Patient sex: F
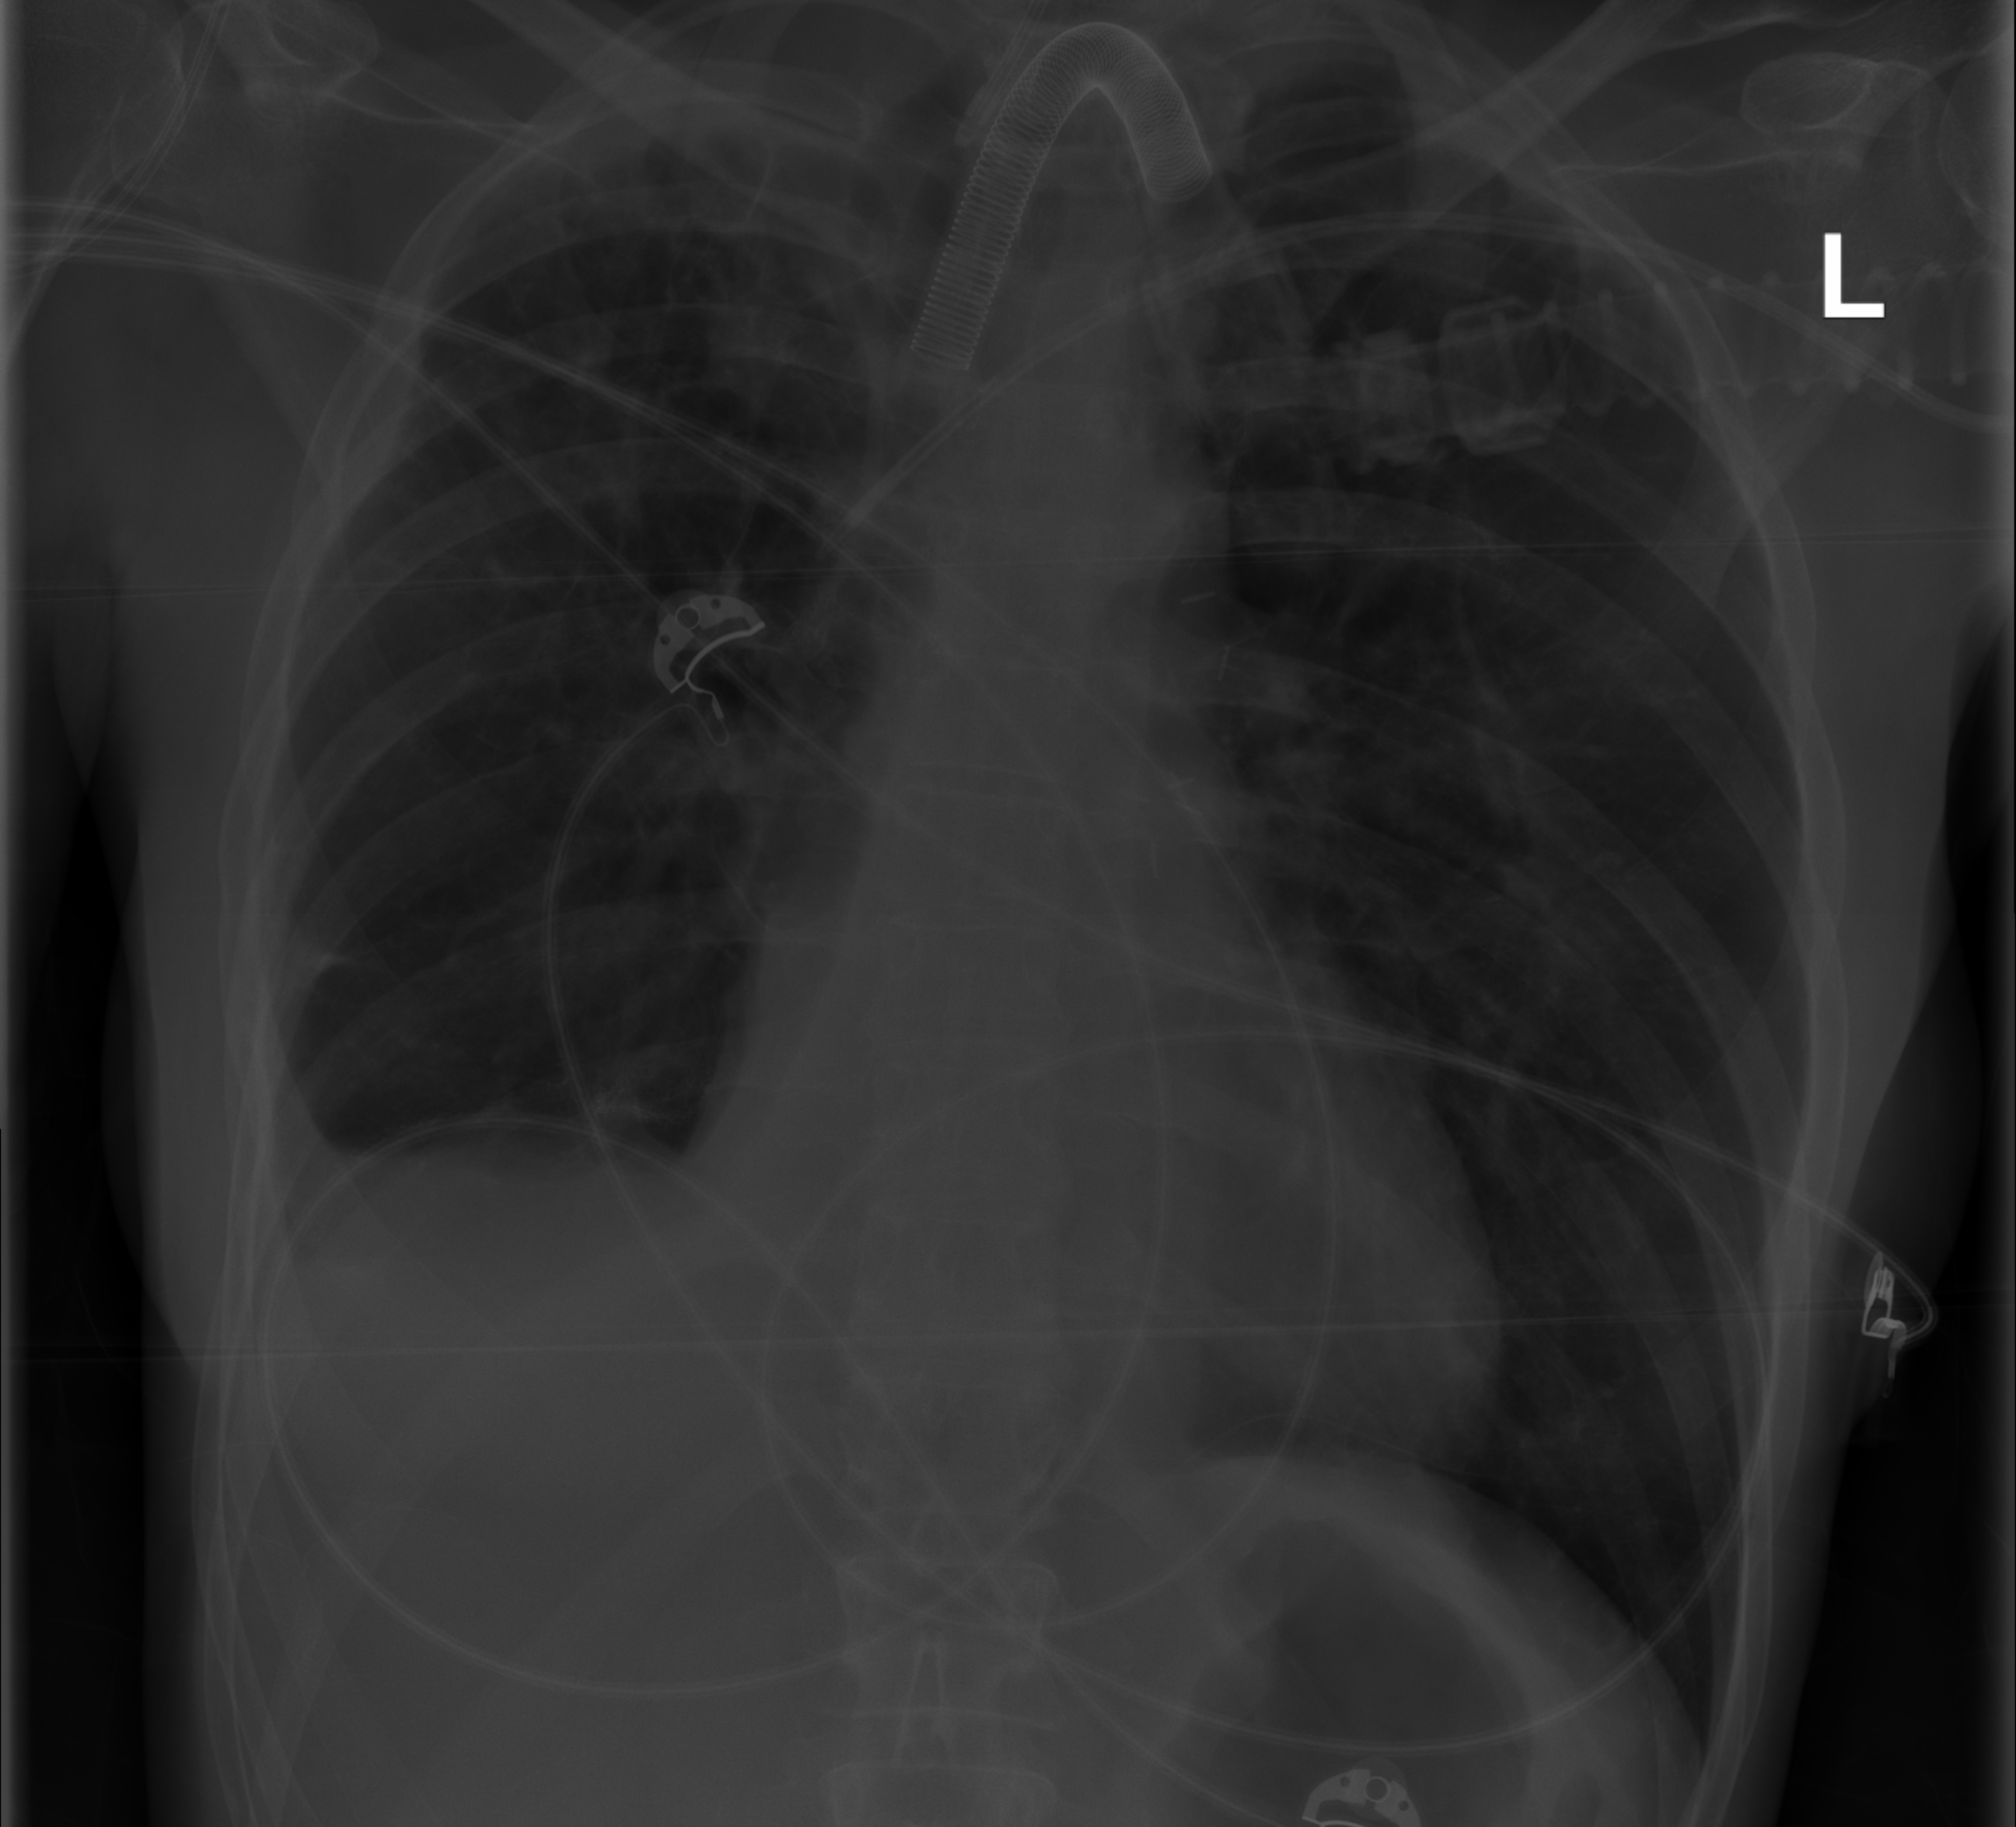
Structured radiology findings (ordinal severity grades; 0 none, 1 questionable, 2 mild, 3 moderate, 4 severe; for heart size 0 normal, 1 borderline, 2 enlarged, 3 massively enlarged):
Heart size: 0
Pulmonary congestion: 0
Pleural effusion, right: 2
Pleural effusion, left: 0
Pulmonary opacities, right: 0
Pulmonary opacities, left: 0
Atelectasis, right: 2
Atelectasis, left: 0